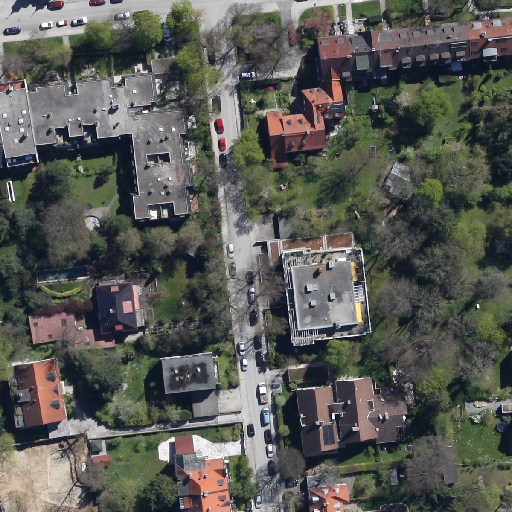
Referring expression: sidewalk along with tree